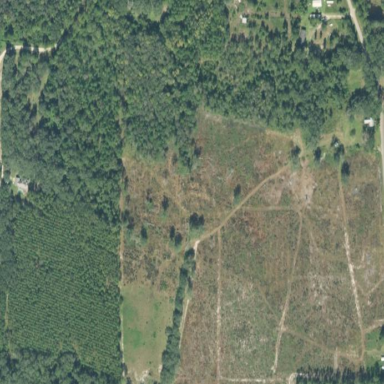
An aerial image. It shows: Mixed leaf woodland.